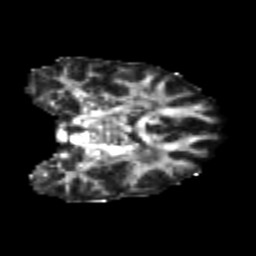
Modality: FA
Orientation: coronal
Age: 25
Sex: female
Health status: healthy
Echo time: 0.074 s